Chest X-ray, PA view. Patient: 57 years old, sex F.
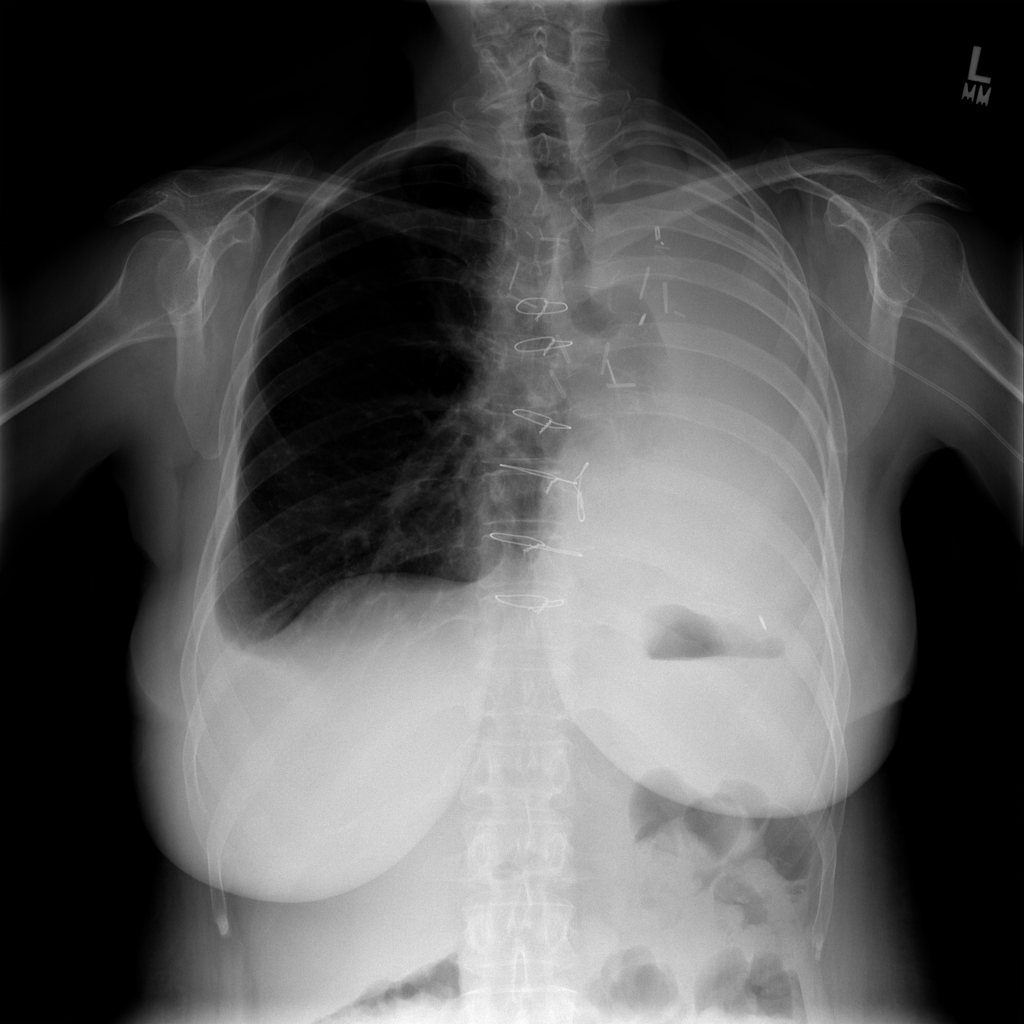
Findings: Effusion